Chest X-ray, PA view. Patient: 65 years old, sex M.
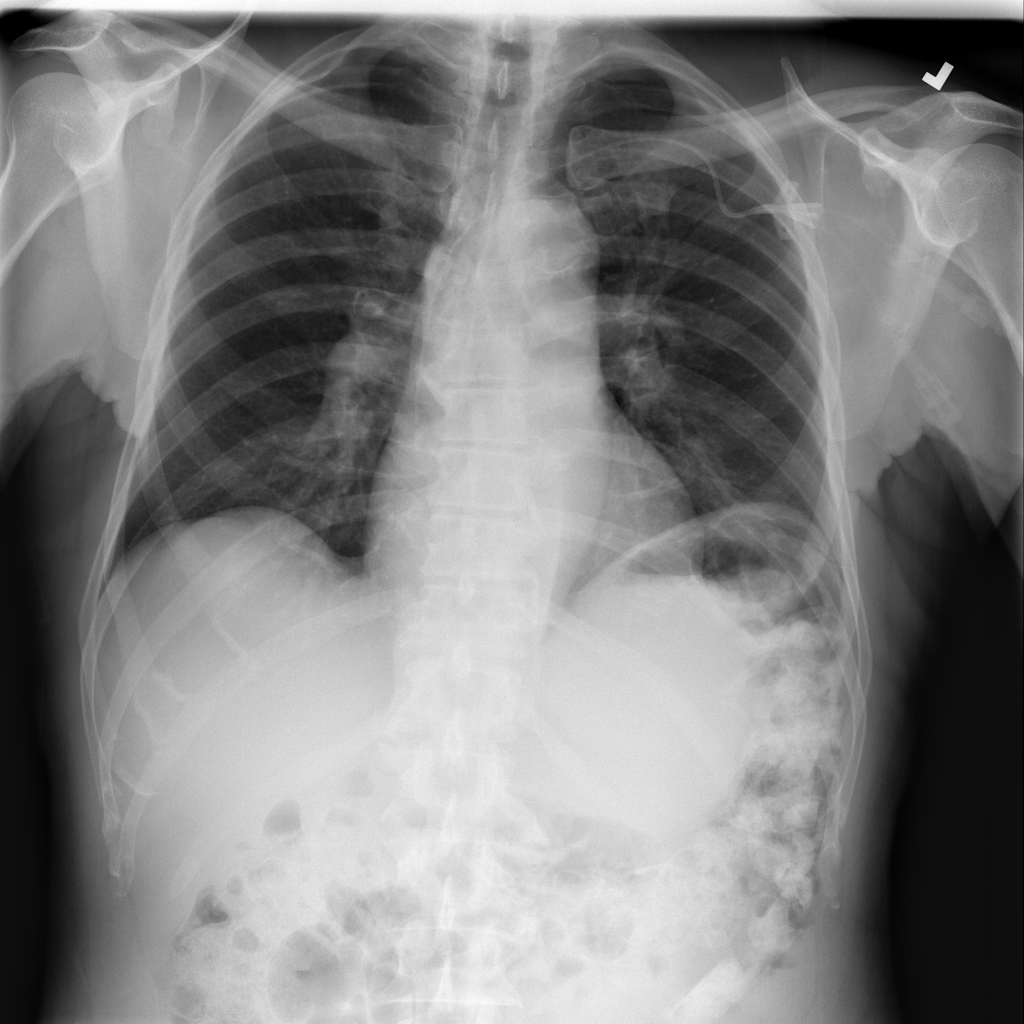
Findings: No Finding